Field crop: tomato
Growth stage: 1
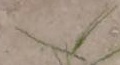
Species: cyperus